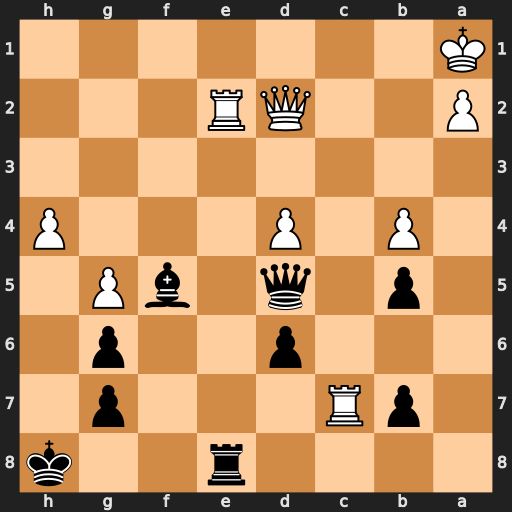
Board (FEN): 4r2k/1pR3p1/3p2p1/1p1q1bP1/1P1P3P/8/P2QR3/K7
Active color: b
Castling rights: -
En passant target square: -
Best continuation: Qh1+ Qe1 Qxe1+ Rxe1 Rxe1+